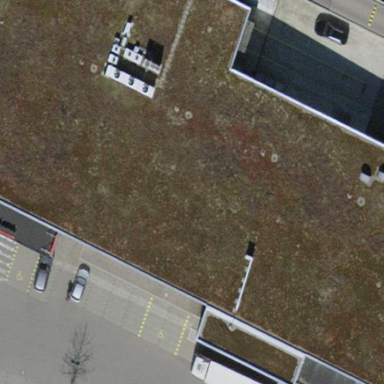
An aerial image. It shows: Commercial building.